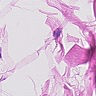
Metastatic tissue present: no